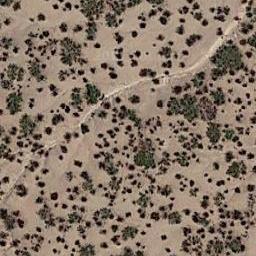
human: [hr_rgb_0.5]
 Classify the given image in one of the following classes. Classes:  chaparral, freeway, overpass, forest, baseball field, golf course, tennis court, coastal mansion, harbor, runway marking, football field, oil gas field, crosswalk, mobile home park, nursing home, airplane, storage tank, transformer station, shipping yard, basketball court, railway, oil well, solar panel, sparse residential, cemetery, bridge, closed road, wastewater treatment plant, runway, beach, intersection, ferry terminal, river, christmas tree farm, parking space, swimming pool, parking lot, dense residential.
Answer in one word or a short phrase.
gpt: chaparral